Question: I want to define the range of a specific color in a palette:
For example:
'''
set pm3d;
set pm3d map;
splot x*y;
'''
gives:

I want red color to start from -50 to 50. How can I do this?
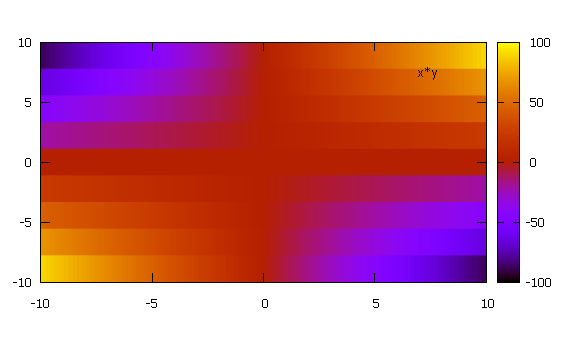
Answer: For the case of the standard gnuplot palette, you can achieve this as follows:
The functions which define the red, green and blue values for gnuplot's standard palette are
'''
red(x) = sqrt(x)
green(x) = x**3
blue(x) = sin(2*pi*x)
'''
See 'show palette' to see which functions are used ('rgb color mapping by rgbformulae are 7,5,15'). With 'show palette rgbformulae' you find which functions are associated with this numbers.
So your example is equivalent to
'''
red(x) = sqrt(x)
green(x) = x**3
blue(x) = sin(2*pi*x)
set palette functions red(gray), green(gray), blue(gray)
set pm3d map
splot x*y
'''
Now, you can apply a mapping function to the 'gray' value. This function must map the original gray range '[0:1]' to the new one also in the range '[0:1]', e.g. with
'''
map(x) = (x < 0.25 ? 2*x : (x > 0.75 ? 2*x - 1 : 0.5))
red(x) = sqrt(x)
green(x) = x**3
blue(x) = sin(2*pi*x)
set palette functions red(map(gray)), green(map(gray)), blue(map(gray))
set pm3d map
splot x*y
'''
A good way to test palette definitions is to use 'test palette':
'''
map(x) = (x < 0.25 ? 2*x : (x > 0.75 ? 2*x - 1 : 0.5))
red(x) = sqrt(x)
green(x) = x**3
blue(x) = sin(2*pi*x)
set palette functions red(map(gray)), green(map(gray)), blue(map(gray))
test palette
'''